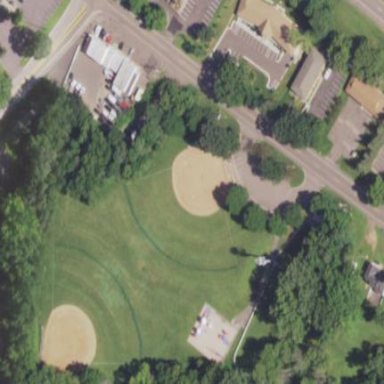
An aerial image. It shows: Baseball pitch for leisure land.